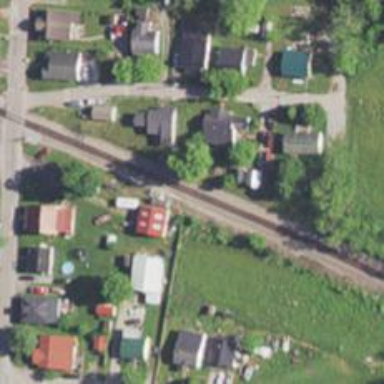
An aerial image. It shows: Railway track.